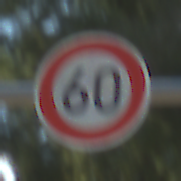
Verkehrszeichen: Geschwindigkeit60
Umgebung: Outdoor, Nature
Tageszeit: MorningAfternoon
Wetter: PartlyCloudy
Licht: Natural
Jahreszeit: NotSpecified
Kontrast: HighContrast